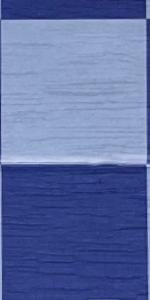
Label: Empty